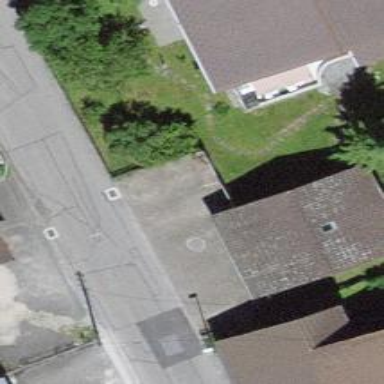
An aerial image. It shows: Garage building.